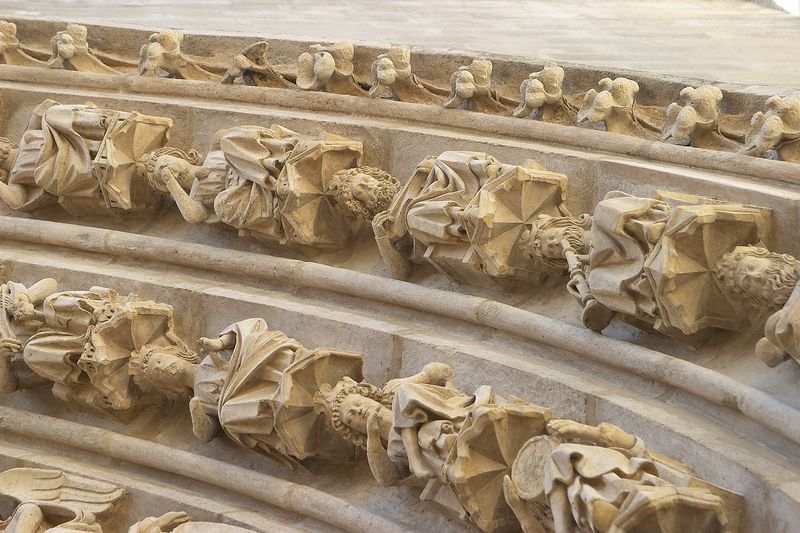
Titel: Kathedrale von Burgos
Künstler: Juan de Colonia
Standort: Burgos (EU - E); Burgos, Kathedrale (EU - E)
Schlagwörter: arch, architecture, church, crown, hands, hat, king, men, people, throne, white, women, figures, gray, hair, nose, seat, seated, sit, sitting, yellow, decorative, angels, stone, building, eyes, entrance, mouth, line, beard, saint, faces, monument, photo, sculpture, statue, wings, cherub, arms, instrument, music, archway, art, statues, detail, musician, religion, lines, god, shoulders, instruments, musicians, relief, ornamental, tan, wing, royalty, photograph, turret, concrete, catherdral, queen, beards, symbols, crowns, thrones, gospel, kings, cupula, sant, queens, medevial, mortair, cure, shawm